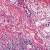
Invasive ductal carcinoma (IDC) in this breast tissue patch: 1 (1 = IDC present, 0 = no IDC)